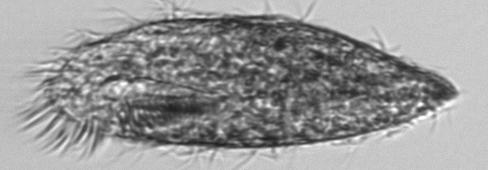
Label: Euplotes_morphotype1